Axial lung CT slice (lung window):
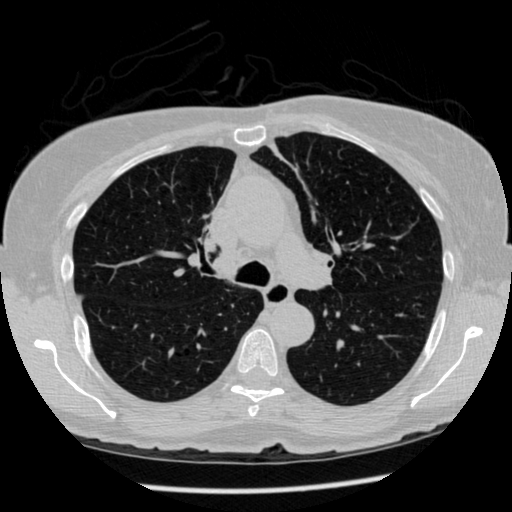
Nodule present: no